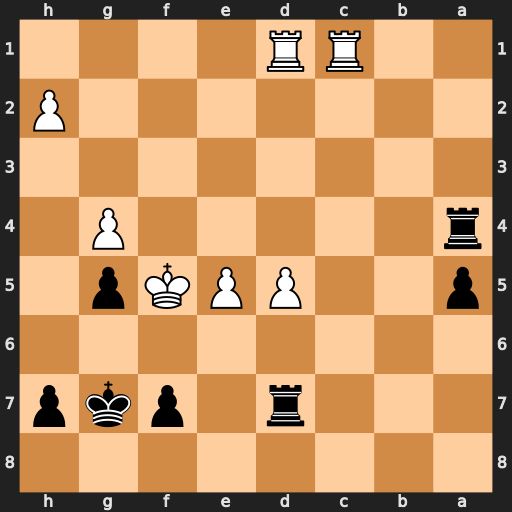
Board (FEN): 8/3r1pkp/8/p2PPKp1/r5P1/8/7P/2RR4
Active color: b
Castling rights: -
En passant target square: -
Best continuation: h6 Rf1 Rxd5 h4 gxh4